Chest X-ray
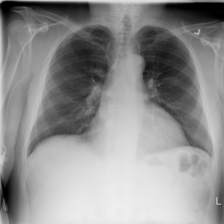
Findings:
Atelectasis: negative
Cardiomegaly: negative
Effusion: negative
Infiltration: negative
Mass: negative
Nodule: negative
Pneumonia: negative
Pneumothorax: negative
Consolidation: negative
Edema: negative
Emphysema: negative
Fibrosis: negative
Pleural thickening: negative
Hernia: negative